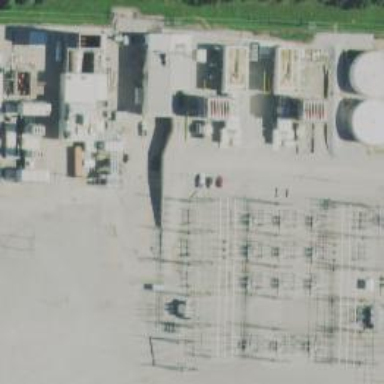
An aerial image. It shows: Switch used for power control.